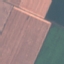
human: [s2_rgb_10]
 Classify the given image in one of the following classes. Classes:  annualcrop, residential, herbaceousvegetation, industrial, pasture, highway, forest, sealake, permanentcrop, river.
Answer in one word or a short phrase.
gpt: AnnualCrop